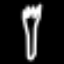
Label: fork